Question: I built a navigation drawer in my android app. There are white boundaries on both sides of screen which are coming above the drawer. I am not sure how to remove it.

Source Code for the xml:
'''
<?xml version="1.0" encoding="utf-8"?>
<android.support.v4.widget.DrawerLayout xmlns:android="http://schemas.android.com/apk/res/android"
android:id="@+id/drawer_layout"
android:layout_width="fill_parent"
android:layout_height="fill_parent"
android:background="#FFFFFF"
android:orientation="vertical"
android:paddingLeft="10dp"
android:paddingRight="10dp" >
<LinearLayout
android:id="@+id/content_frame1"
android:layout_width="fill_parent"
android:layout_height="fill_parent"
android:background="#FFFFFF"
android:orientation="horizontal"
android:paddingBottom="5dip"
android:paddingLeft="12dip"
android:paddingRight="12dip" >
<ListView
android:id="@+id/list_view_left"
android:layout_width="fill_parent"
android:layout_height="match_parent"
android:layout_weight="1"
android:background="#FFFFFF"
android:divider="#FFFFFF"
android:dividerHeight="10dp"
android:paddingBottom="0dp"
android:paddingRight="5dp"
android:paddingTop="5dp"
android:scrollbars="none" >
</ListView>
<View
android:layout_width="1dip"
android:layout_height="fill_parent"
android:background="#E4E4E4" />
<ListView
android:id="@+id/list_view_right"
android:layout_width="fill_parent"
android:layout_height="fill_parent"
android:layout_weight="1"
android:background="#FFFFFF"
android:clipChildren="false"
android:divider="#FFFFFF"
android:dividerHeight="10dp"
android:paddingBottom="0dp"
android:paddingLeft="5dp"
android:paddingTop="5dp"
android:scrollbars="none" >
</ListView>
</LinearLayout>
<ListView
android:id="@+id/left_drawer"
android:layout_width="240dp"
android:layout_height="match_parent"
android:layout_gravity="start"
android:background="#111"
android:choiceMode="singleChoice"
android:divider="@android:color/transparent"
android:dividerHeight="0dp" />
</android.support.v4.widget.DrawerLayout>
'''
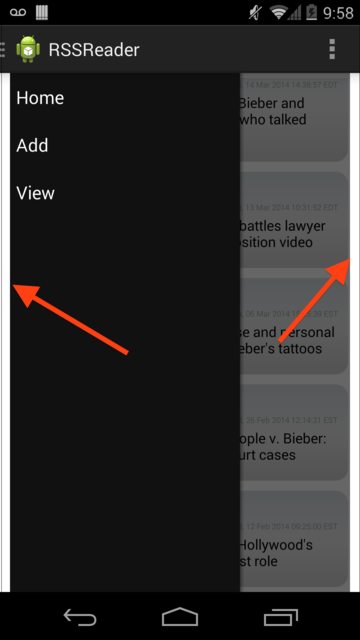
Answer: change:
'''
<LinearLayout
android:id="@+id/content_frame1"
android:layout_width="fill_parent"
android:layout_height="fill_parent"
android:background="#FFFFFF"
android:orientation="horizontal"
android:paddingBottom="5dip"
android:paddingLeft="12dip"
android:paddingRight="12dip" >
'''
to
'''
<LinearLayout
android:id="@+id/content_frame1"
android:layout_width="fill_parent"
android:layout_height="fill_parent"
android:background="#FFFFFF"
android:orientation="horizontal"
android:paddingBottom="5dip" >
'''